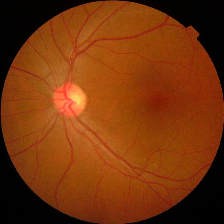
Diabetic retinopathy grade: No DR